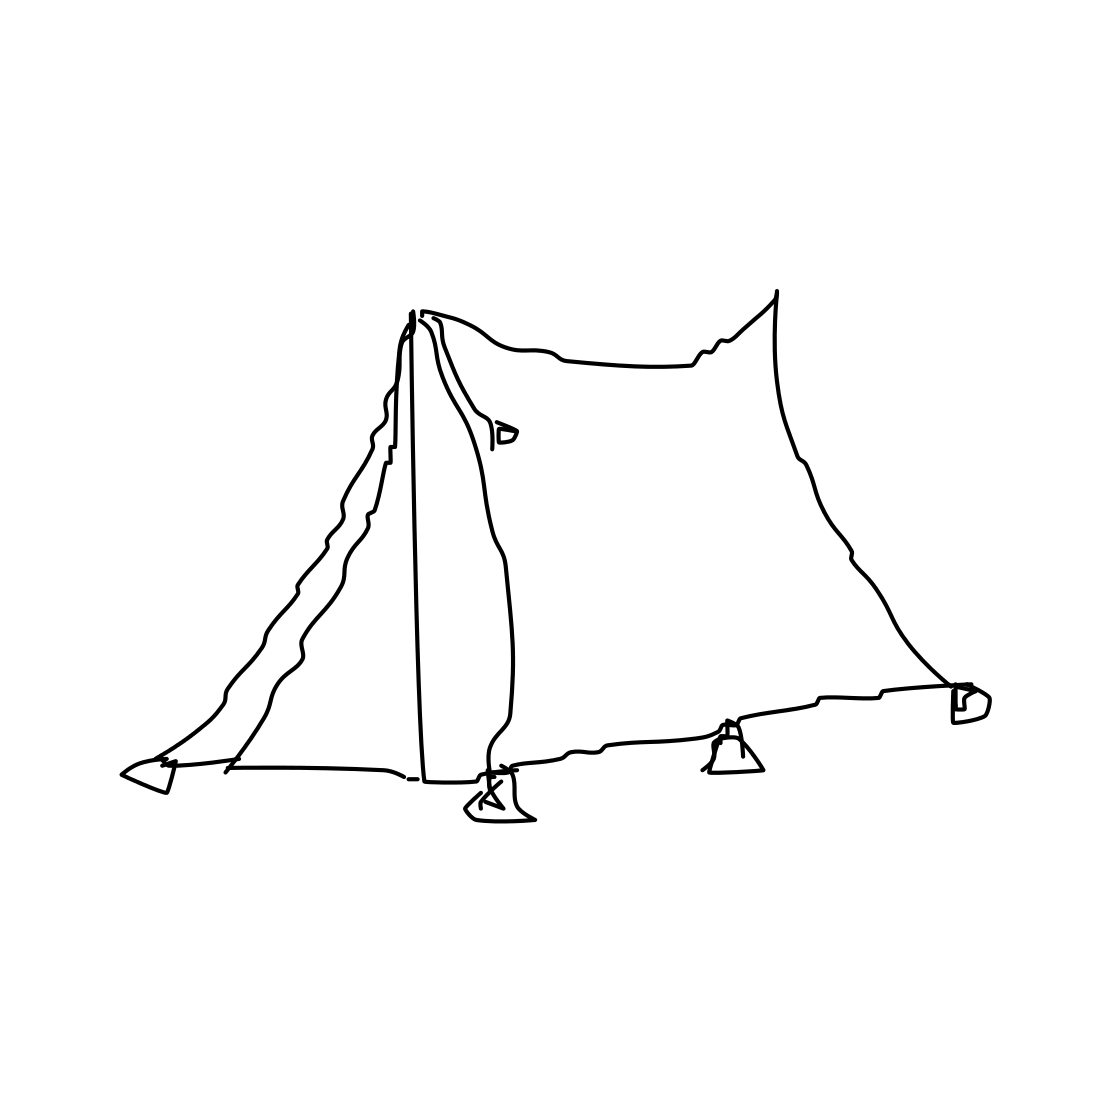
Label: tent